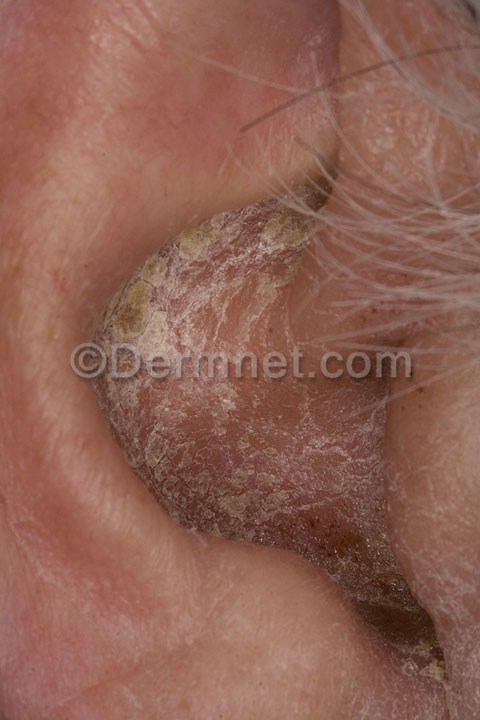
Disease: Psoriasis pictures Lichen Planus and related diseases